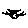
Label: cat